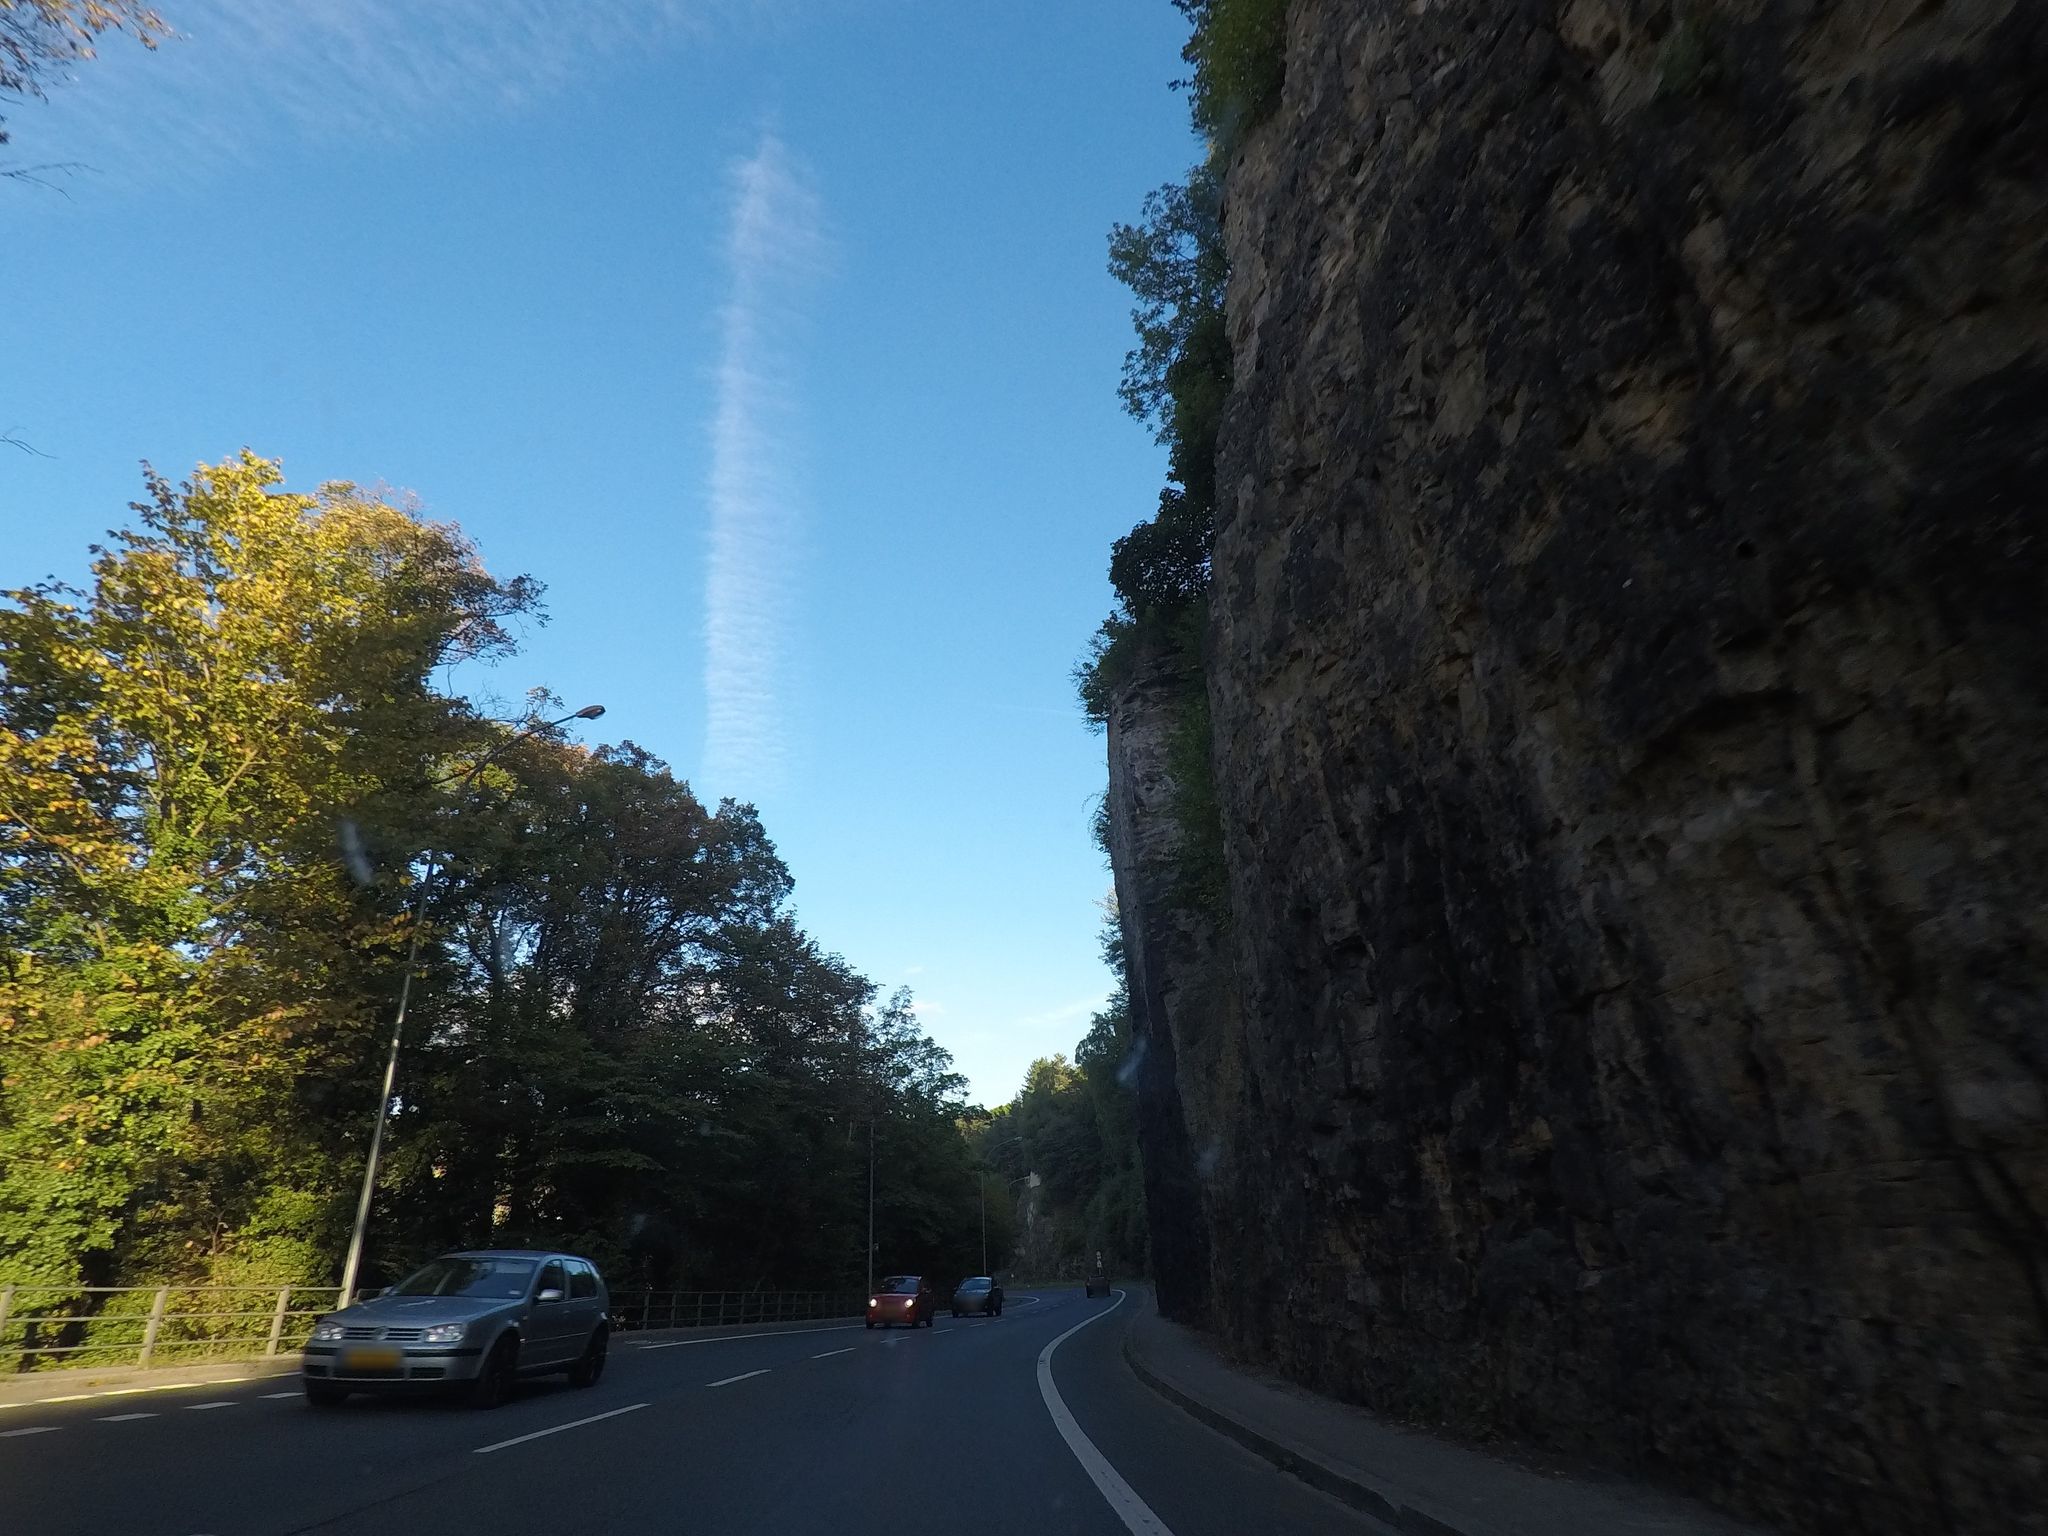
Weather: clear
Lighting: day
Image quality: good
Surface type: driving surface
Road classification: steps, path, residential
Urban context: urban centre
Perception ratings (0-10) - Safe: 1.14, Lively: 5.29, Beautiful: 9.72, Boring: 3.69, Depressing: 5.6, Wealthy: 7.43